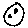
Label: moon